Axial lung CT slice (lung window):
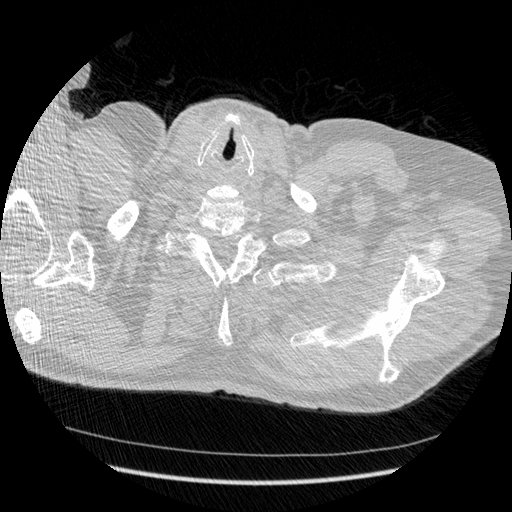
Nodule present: no